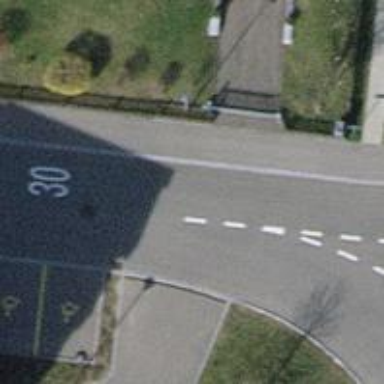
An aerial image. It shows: Asphalt road designated as living street.